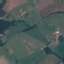
Land use / land cover: Pasture